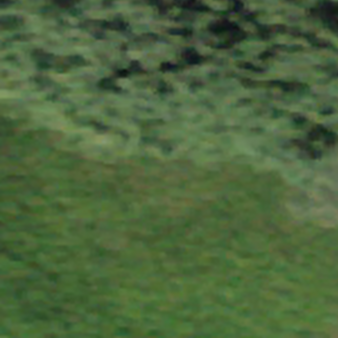
Label: other